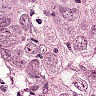
Metastatic tissue present: yes